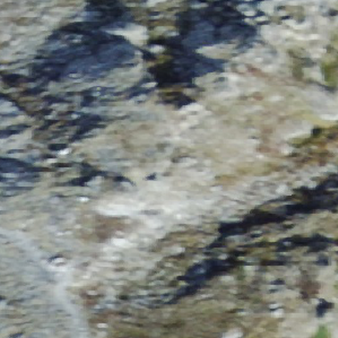
Label: other